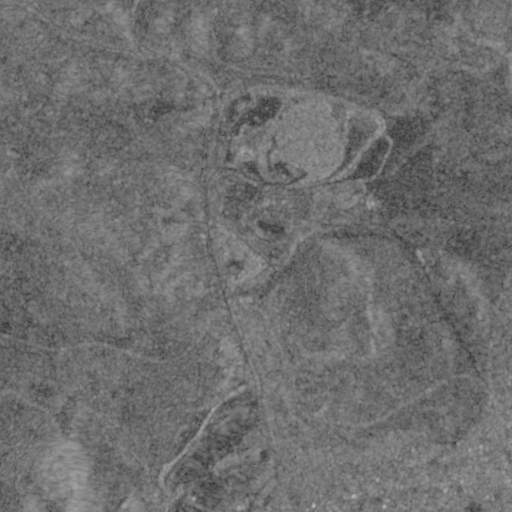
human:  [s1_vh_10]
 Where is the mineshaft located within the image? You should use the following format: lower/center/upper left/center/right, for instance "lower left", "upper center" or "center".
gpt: The mineshaft is located in the lower center of the image.
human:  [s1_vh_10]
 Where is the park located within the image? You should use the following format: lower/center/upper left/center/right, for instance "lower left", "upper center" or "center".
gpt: The park is located in the lower right of the image.
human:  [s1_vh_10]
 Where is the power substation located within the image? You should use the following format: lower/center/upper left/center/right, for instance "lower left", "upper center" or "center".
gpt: The power substation is located in the upper right of the image.
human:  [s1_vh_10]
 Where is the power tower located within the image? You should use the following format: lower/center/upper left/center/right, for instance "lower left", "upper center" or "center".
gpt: The power tower is located in the upper of the image.
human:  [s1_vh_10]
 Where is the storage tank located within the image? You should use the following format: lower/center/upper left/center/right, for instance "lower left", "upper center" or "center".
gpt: The storage tank is located in the center right of the image.
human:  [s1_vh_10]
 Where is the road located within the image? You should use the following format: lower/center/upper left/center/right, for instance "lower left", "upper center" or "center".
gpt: There is no road in the image.

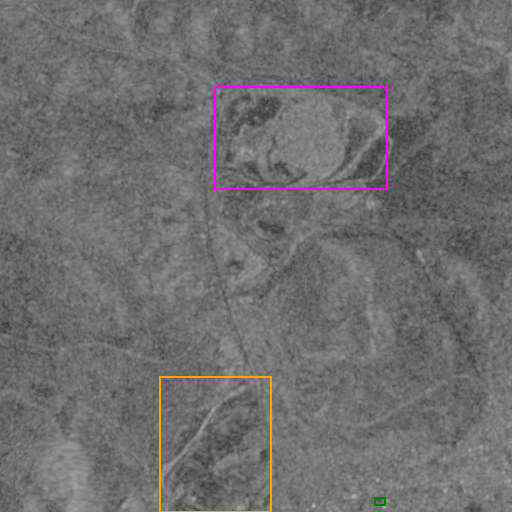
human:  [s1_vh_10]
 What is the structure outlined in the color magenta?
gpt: The structure outlined in magenta is a landfill.
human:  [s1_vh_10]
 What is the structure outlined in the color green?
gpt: The structure outlined in green is a park.
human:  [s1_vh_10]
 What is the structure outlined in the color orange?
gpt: The structure outlined in orange is a quarry.
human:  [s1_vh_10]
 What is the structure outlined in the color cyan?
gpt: There is no cyan outline.